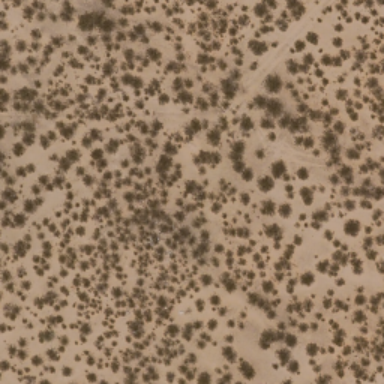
This is a chaparral .